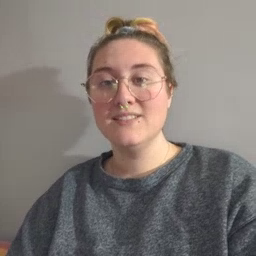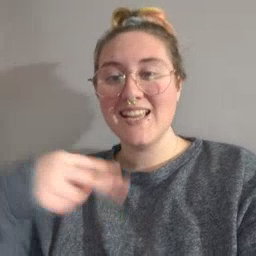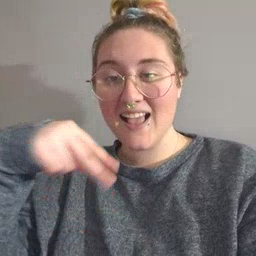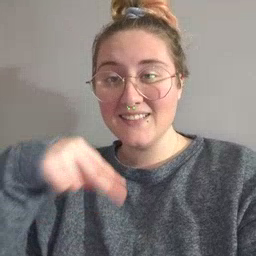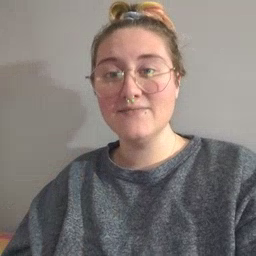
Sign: dance